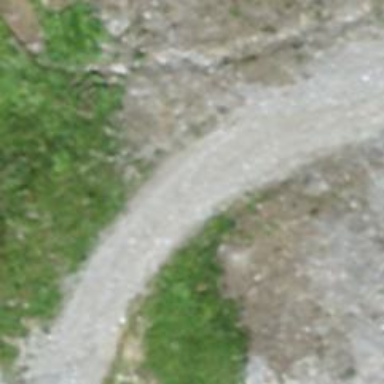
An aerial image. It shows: Dirt track road with grade2 tracktype.